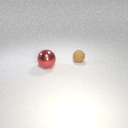
large red metal sphere in front of small brown rubber sphere